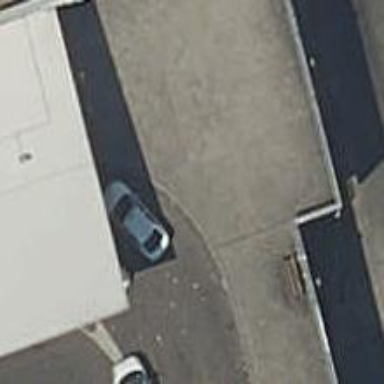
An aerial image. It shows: Taxi stand.